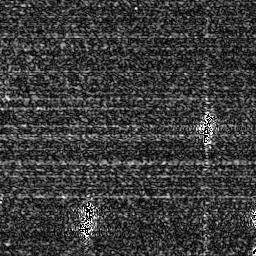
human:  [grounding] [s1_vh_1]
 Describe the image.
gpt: In the satellite image, there is  <ref>1 medium ship </ref> <box>[[76, 41, 83, 53, 0]]</box> located at right,  <ref>1 medium ship </ref> <box>[[29, 77, 37, 93, 0]]</box> located at bottom.